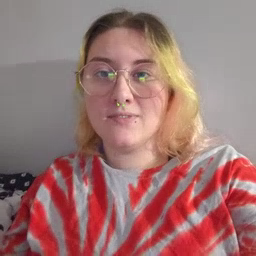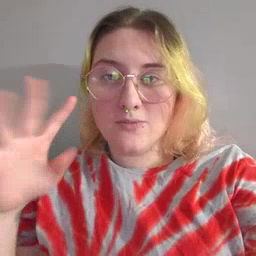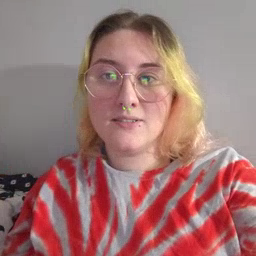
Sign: noisy